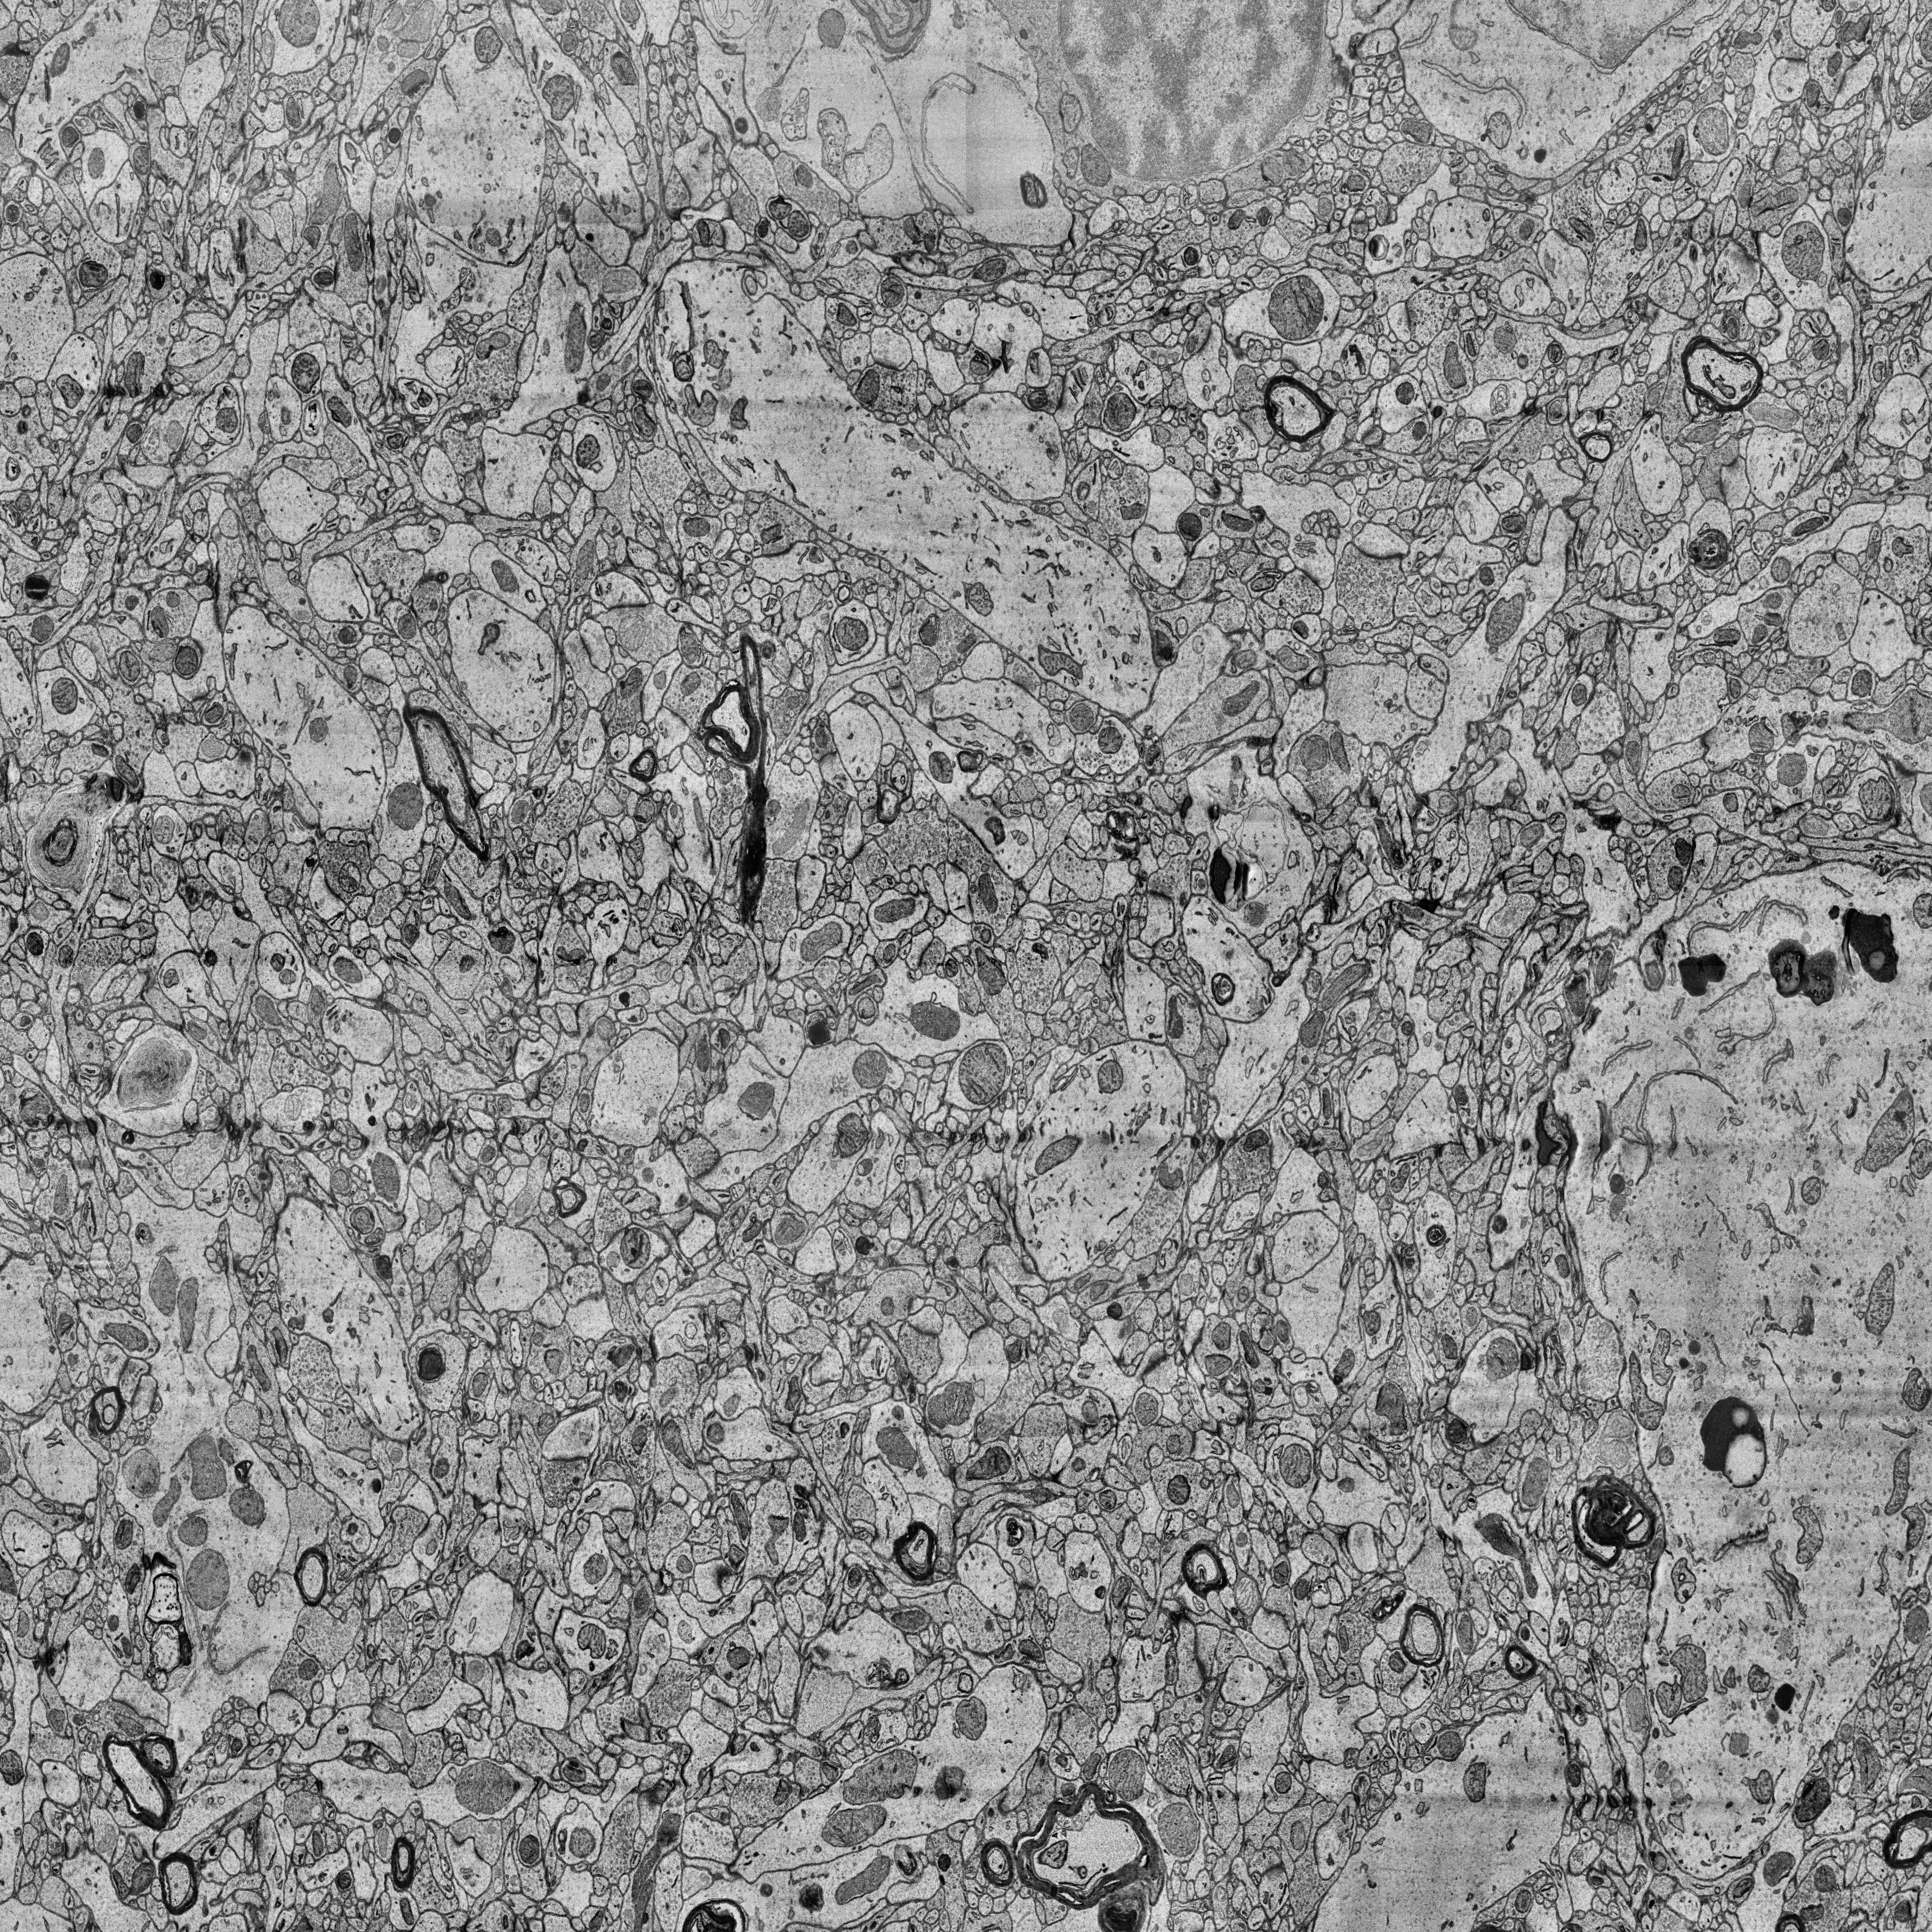
Electron microscopy slice of human cortex tissue
Slice depth (z): 194
Mitochondria instances in slice: 488